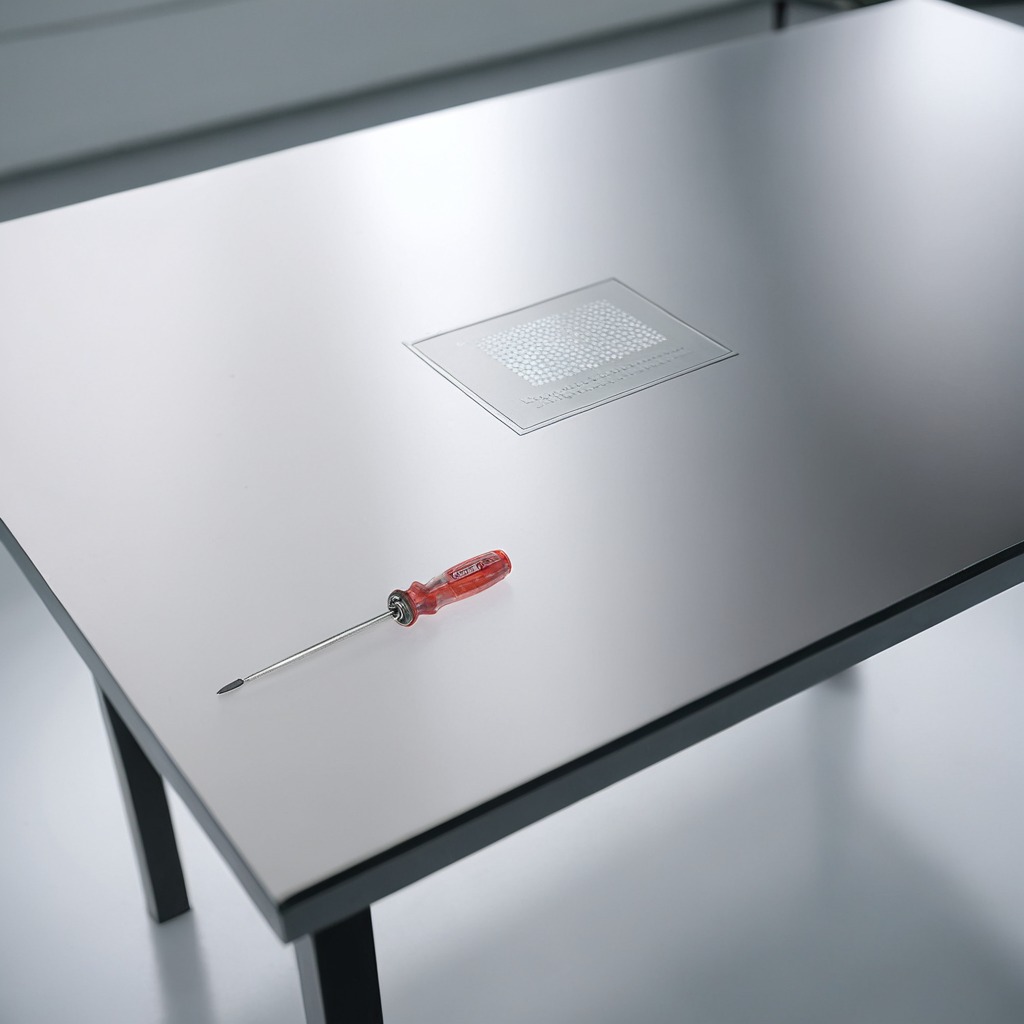
A screwdriver is lying on the stainless steel table in a high-end prototyping lab.